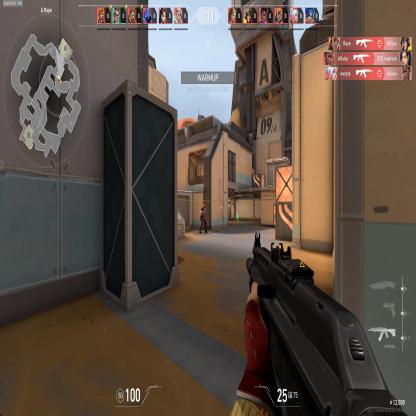
Label: enemy